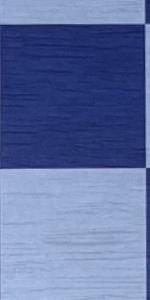
Label: Empty